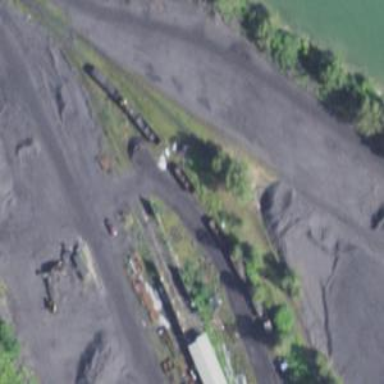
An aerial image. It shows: Abandoned railway yard.